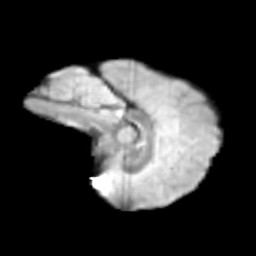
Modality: T2w
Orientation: sagittal
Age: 9
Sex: female
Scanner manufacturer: siemens
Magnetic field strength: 3 T
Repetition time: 3.8 s
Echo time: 0.07 s